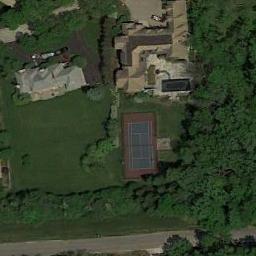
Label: tennis_court